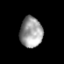
Tissue: prostate
Cell type: Myeloid cells
Senescence score: 0.309
Nuclear area (px): 672
Mean DAPI intensity: 155.537